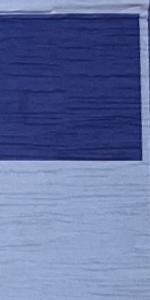
Label: Empty